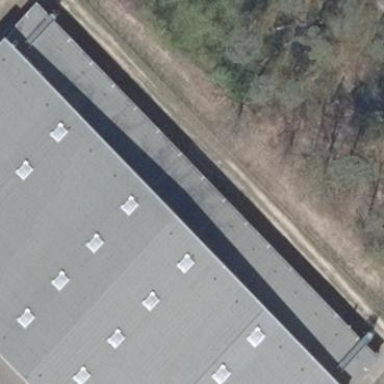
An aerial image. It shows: Hangar building.